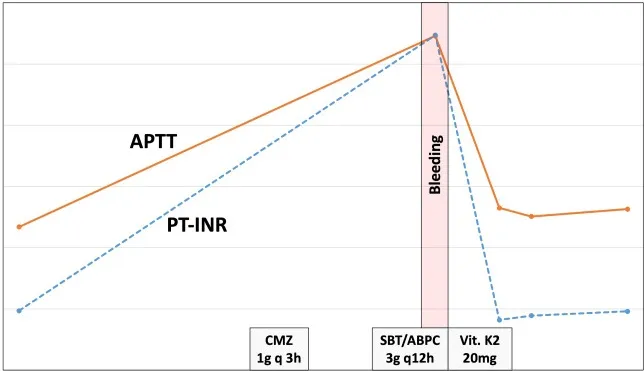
Time courses of the coagulation tests. On postoperative day five, the patient received 3 g of ampicillin/sulbactam intravenously every 12 hours due to aspiration pneumonia. After receiving three rounds of antibiotics, the patient developed melena and bleeding from a surgical wound. . APTT: activated partial thromboplastin time; PT-INR: prothrombin time and international normalized ratio.
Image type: chart (chart)